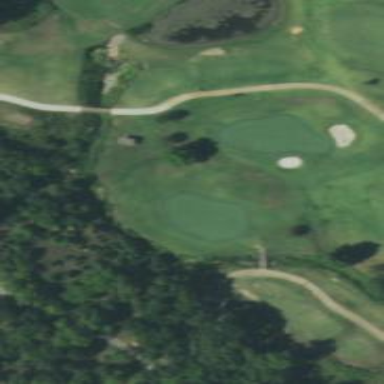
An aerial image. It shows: Water hazard on golf course. The hazard is natural water feature.